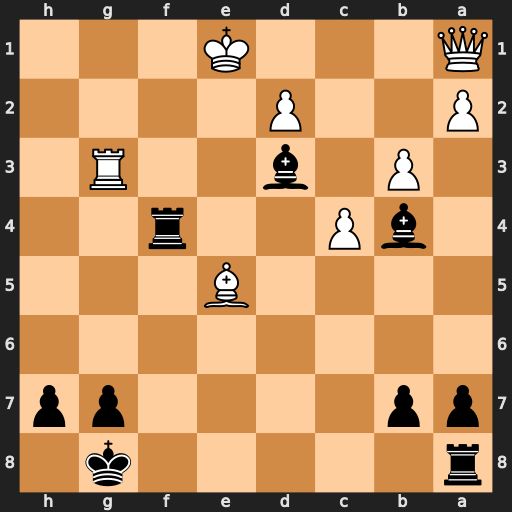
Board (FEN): r5k1/pp4pp/8/4B3/1bP2r2/1P1b2R1/P2P4/Q3K3
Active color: b
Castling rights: -
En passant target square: -
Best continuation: Rf1#